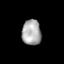
Tissue: lung
Cell type: Endothelial cells
Senescence score: 0.5894
Nuclear area (px): 476
Mean DAPI intensity: 170.647